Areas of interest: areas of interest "Theater"
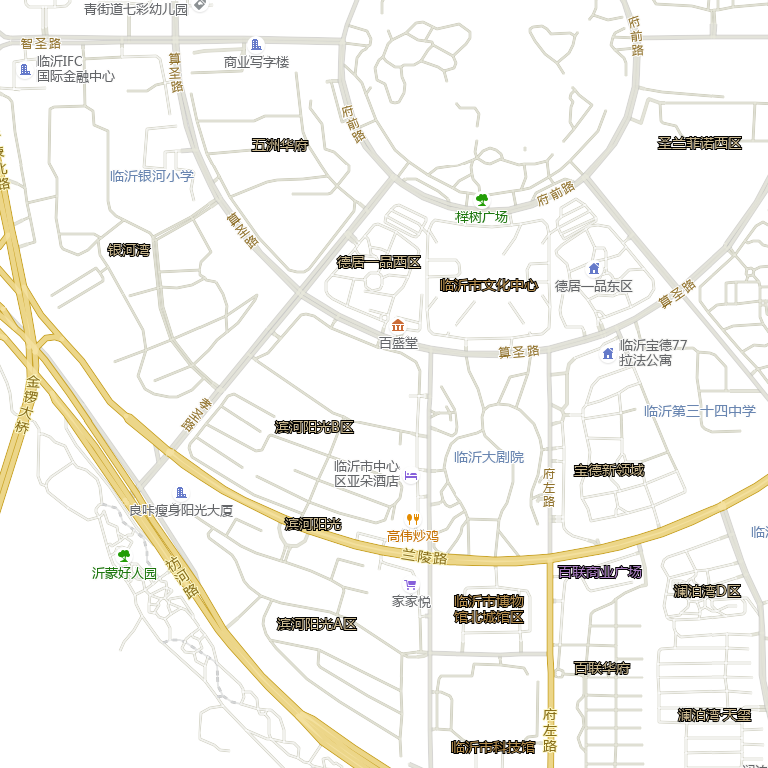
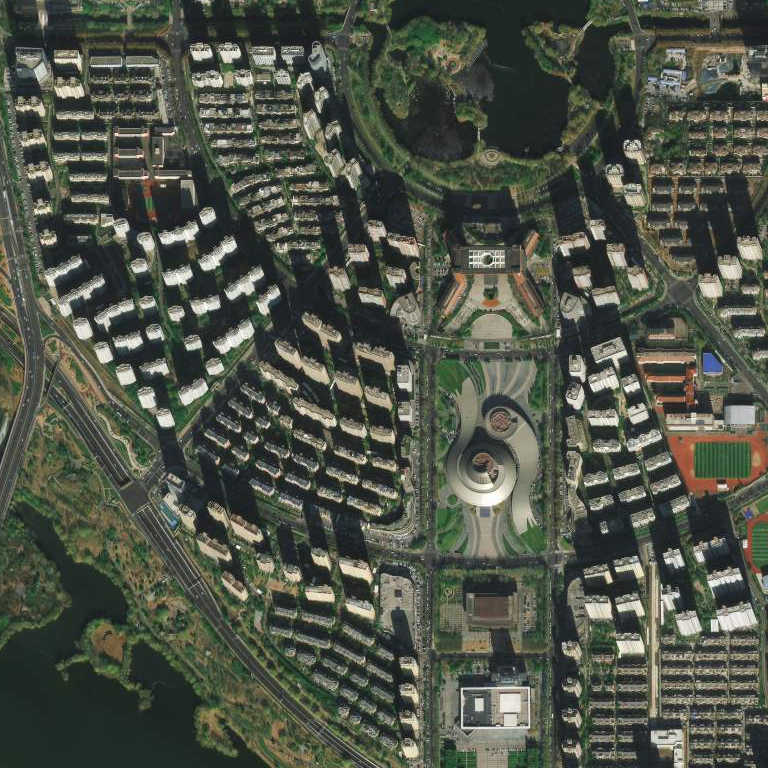